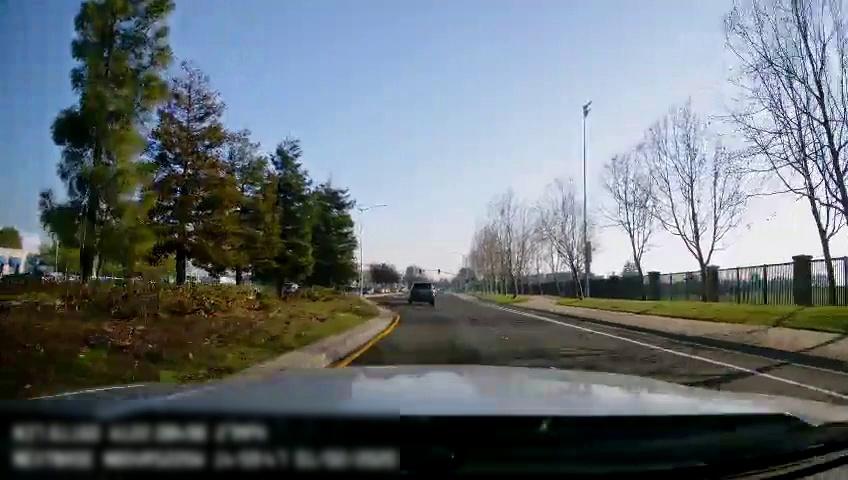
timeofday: Day
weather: Sunny
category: Drivable Space
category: Vehicles | SUV
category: Lanes | Alternate Lane
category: Lanes | Current Lane